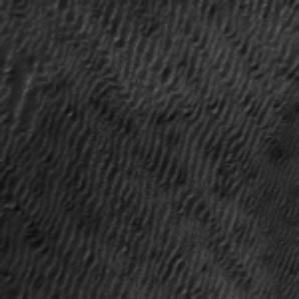
Label: frost